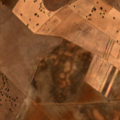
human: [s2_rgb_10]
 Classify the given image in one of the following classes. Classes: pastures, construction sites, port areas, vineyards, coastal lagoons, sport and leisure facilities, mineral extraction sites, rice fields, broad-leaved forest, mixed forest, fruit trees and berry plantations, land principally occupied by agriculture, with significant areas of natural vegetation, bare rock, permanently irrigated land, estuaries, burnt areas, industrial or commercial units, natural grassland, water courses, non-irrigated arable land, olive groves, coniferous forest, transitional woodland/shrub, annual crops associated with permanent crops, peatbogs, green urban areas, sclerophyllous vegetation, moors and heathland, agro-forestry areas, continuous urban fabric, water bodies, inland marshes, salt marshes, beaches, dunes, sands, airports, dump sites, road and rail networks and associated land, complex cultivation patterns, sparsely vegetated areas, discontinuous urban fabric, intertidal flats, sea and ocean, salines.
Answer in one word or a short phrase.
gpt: non-irrigated arable land, complex cultivation patterns